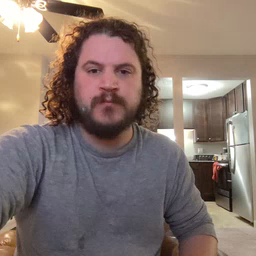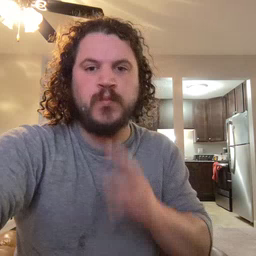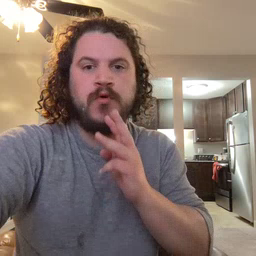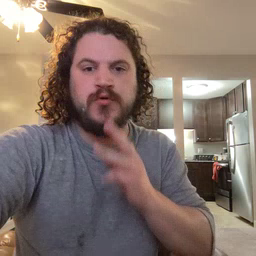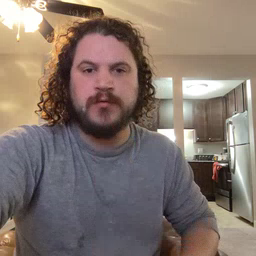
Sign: water